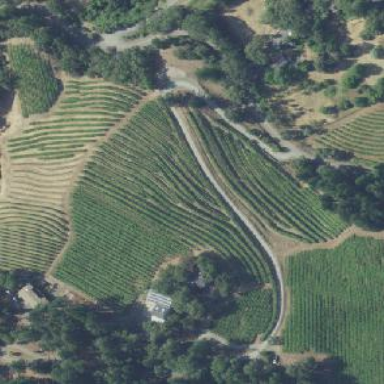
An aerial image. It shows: Vineyard with wine grapes as the main crop.